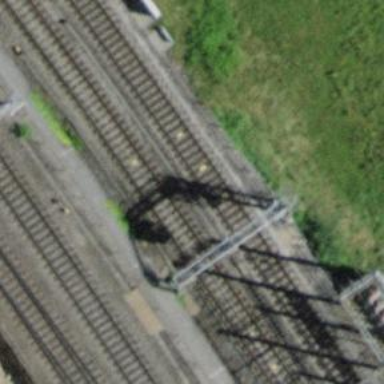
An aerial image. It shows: Railway signal.